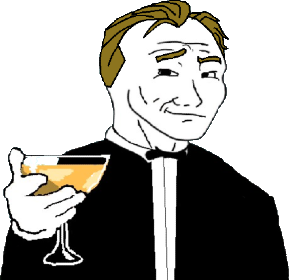
Label: 5_Smugjak